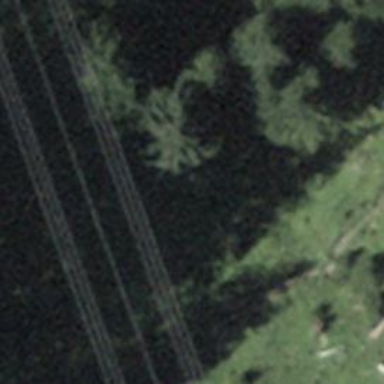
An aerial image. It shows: Power line in the image.